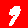
Digit: 9